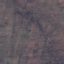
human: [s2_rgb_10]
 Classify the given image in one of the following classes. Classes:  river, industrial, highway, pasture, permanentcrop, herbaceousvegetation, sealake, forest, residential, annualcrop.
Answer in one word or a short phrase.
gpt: HerbaceousVegetation